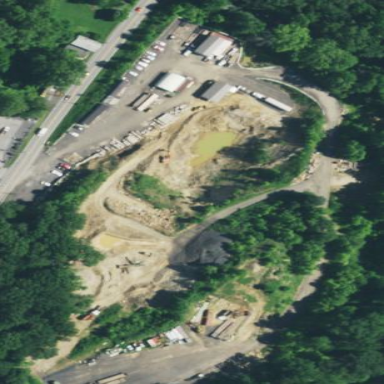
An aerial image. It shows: Quarry area.